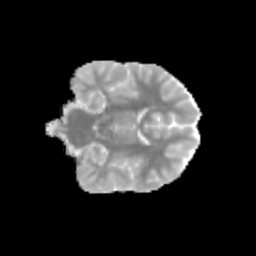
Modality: MD
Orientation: coronal
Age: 9
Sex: male
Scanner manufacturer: siemens
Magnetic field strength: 3 T
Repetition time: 3.8 s
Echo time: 0.07 s